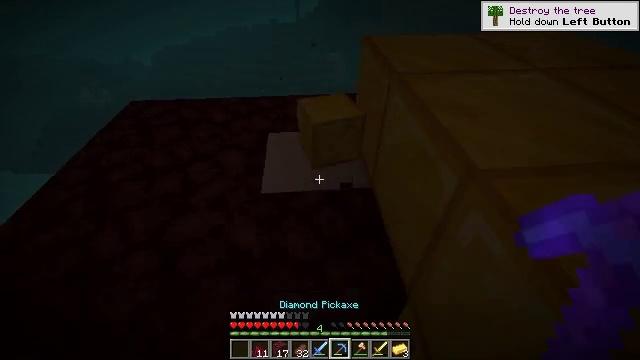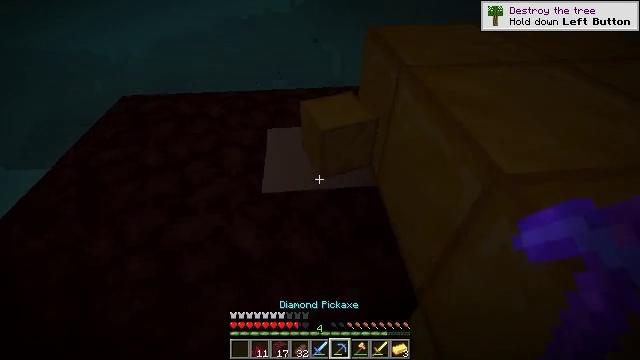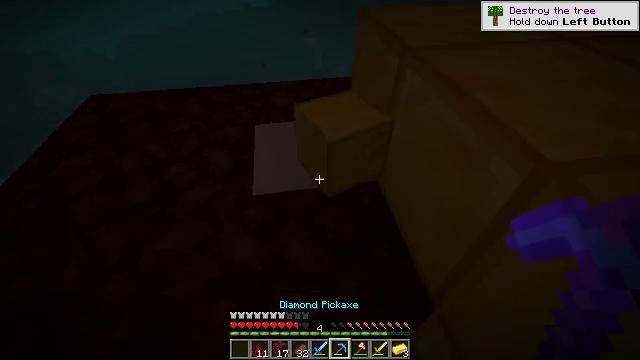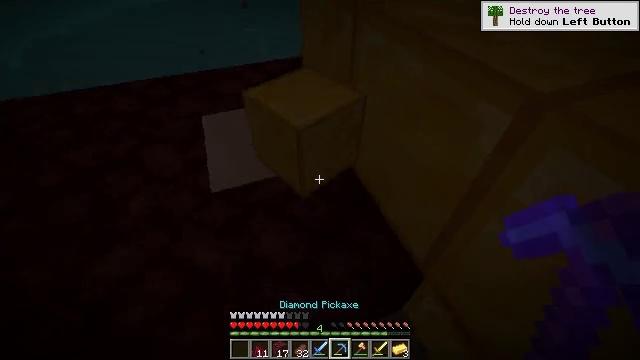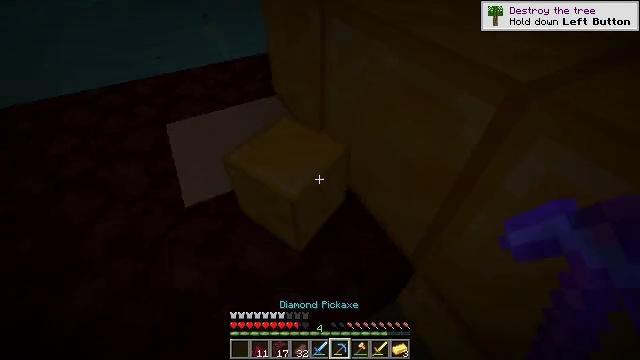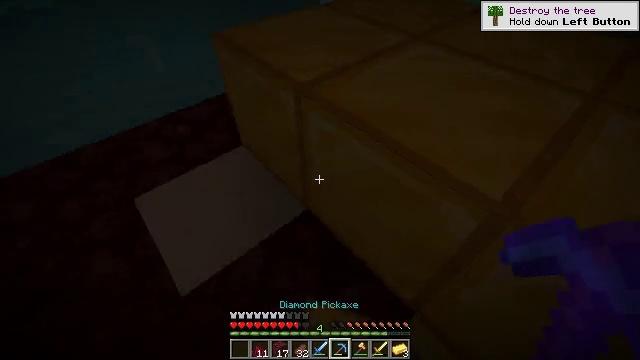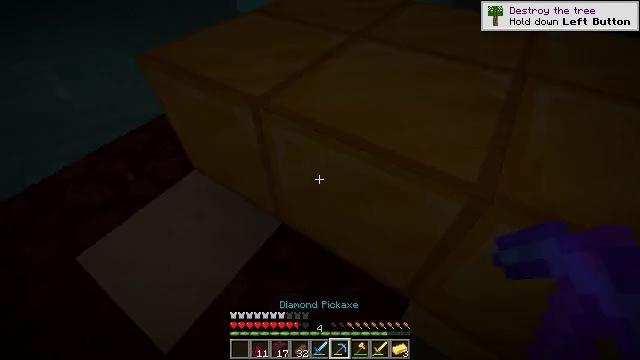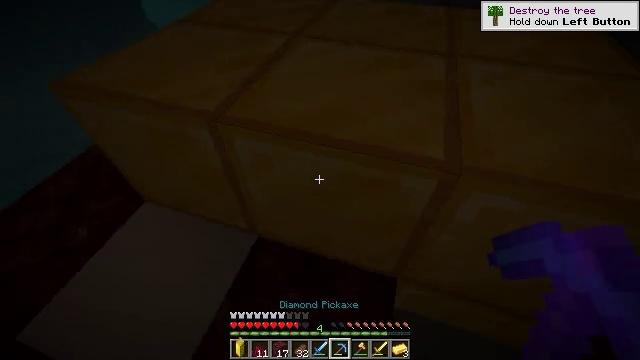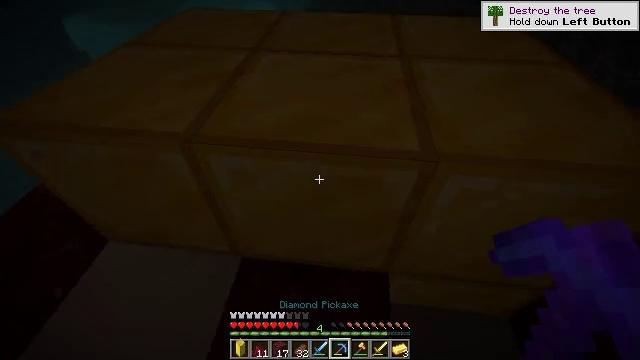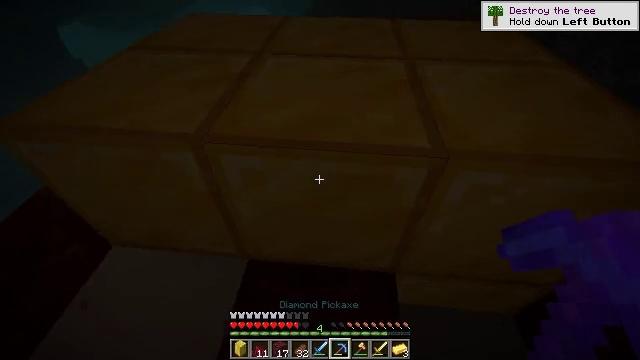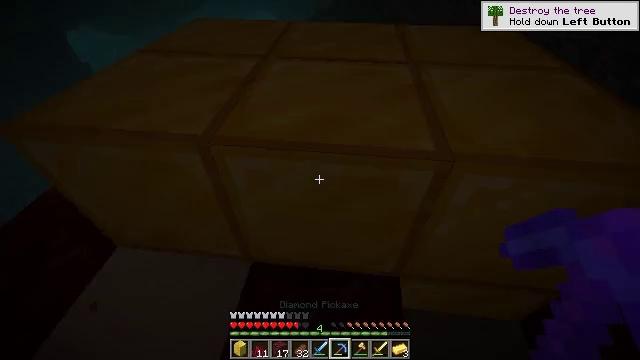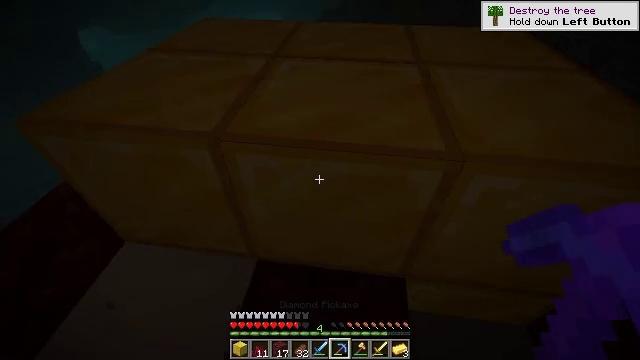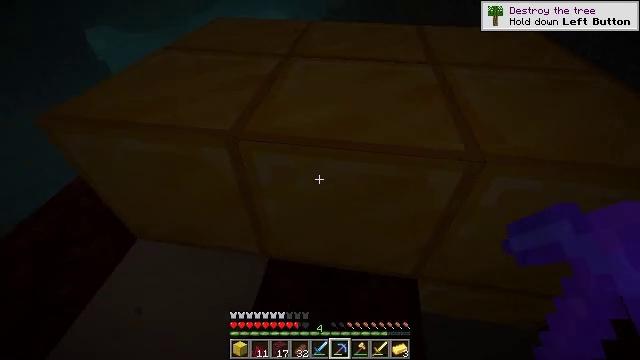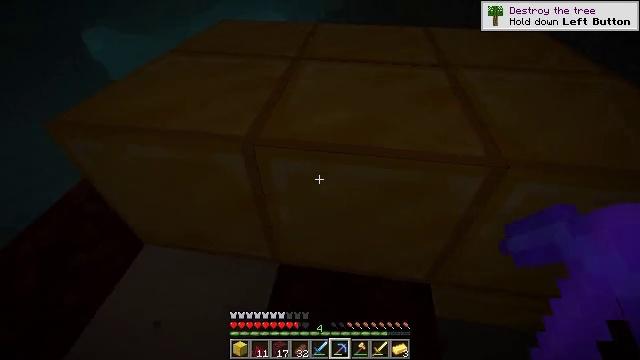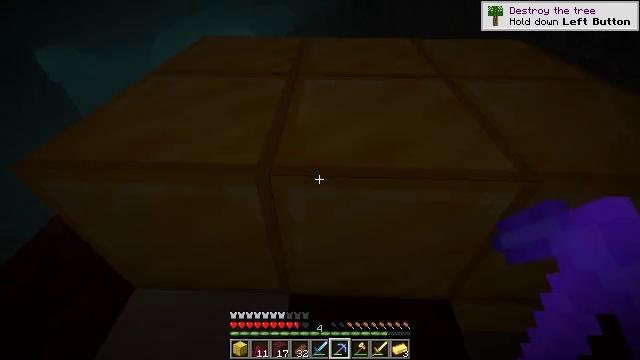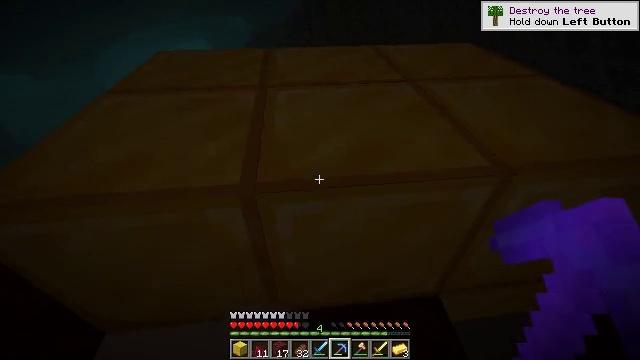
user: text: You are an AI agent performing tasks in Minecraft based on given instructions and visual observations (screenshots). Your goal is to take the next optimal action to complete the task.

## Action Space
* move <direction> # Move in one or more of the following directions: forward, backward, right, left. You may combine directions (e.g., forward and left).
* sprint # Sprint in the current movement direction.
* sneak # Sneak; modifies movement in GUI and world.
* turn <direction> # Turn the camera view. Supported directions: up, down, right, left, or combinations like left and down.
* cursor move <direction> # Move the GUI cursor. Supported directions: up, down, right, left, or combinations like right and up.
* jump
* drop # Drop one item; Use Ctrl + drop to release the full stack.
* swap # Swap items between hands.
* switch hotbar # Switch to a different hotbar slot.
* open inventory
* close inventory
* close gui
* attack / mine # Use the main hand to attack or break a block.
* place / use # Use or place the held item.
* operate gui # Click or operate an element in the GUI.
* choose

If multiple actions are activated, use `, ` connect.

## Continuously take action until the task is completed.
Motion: motion action
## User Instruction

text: Break the gold block to collect it.
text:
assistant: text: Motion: move forward and move left, turn down
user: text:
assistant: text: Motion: move forward and move left, turn right
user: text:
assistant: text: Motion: move forward and move left, turn right and down
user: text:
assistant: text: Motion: move forward and move left, turn right and down
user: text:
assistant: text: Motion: move forward and move left, turn right
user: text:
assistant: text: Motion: move left, turn right
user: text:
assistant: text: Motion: turn right
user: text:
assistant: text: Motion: turn right and up
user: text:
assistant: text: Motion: turn right and up
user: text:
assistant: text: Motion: no_op
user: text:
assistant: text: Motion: turn left
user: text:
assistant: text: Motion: move left
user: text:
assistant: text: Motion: move forward and move left
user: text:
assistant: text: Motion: move forward and move left, turn right and up
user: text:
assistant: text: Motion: turn right and up
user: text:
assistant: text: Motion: turn right, attack / mine
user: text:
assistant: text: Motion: attack / mine
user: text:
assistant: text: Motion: attack / mine
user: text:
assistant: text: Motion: attack / mine
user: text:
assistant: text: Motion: attack / mine
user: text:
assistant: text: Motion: attack / mine
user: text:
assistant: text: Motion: attack / mine
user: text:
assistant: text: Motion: attack / mine
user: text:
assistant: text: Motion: attack / mine
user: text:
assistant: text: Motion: attack / mine
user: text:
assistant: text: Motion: attack / mine
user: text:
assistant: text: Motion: attack / mine
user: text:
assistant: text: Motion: attack / mine
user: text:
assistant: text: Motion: attack / mine
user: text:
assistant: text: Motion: attack / mine